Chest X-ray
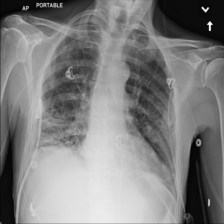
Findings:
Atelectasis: negative
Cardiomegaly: positive
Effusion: positive
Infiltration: negative
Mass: negative
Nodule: negative
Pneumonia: negative
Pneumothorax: negative
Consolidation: negative
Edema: negative
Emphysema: negative
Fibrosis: negative
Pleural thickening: positive
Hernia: negative